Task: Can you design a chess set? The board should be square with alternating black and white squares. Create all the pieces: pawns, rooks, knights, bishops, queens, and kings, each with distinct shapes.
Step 2670:
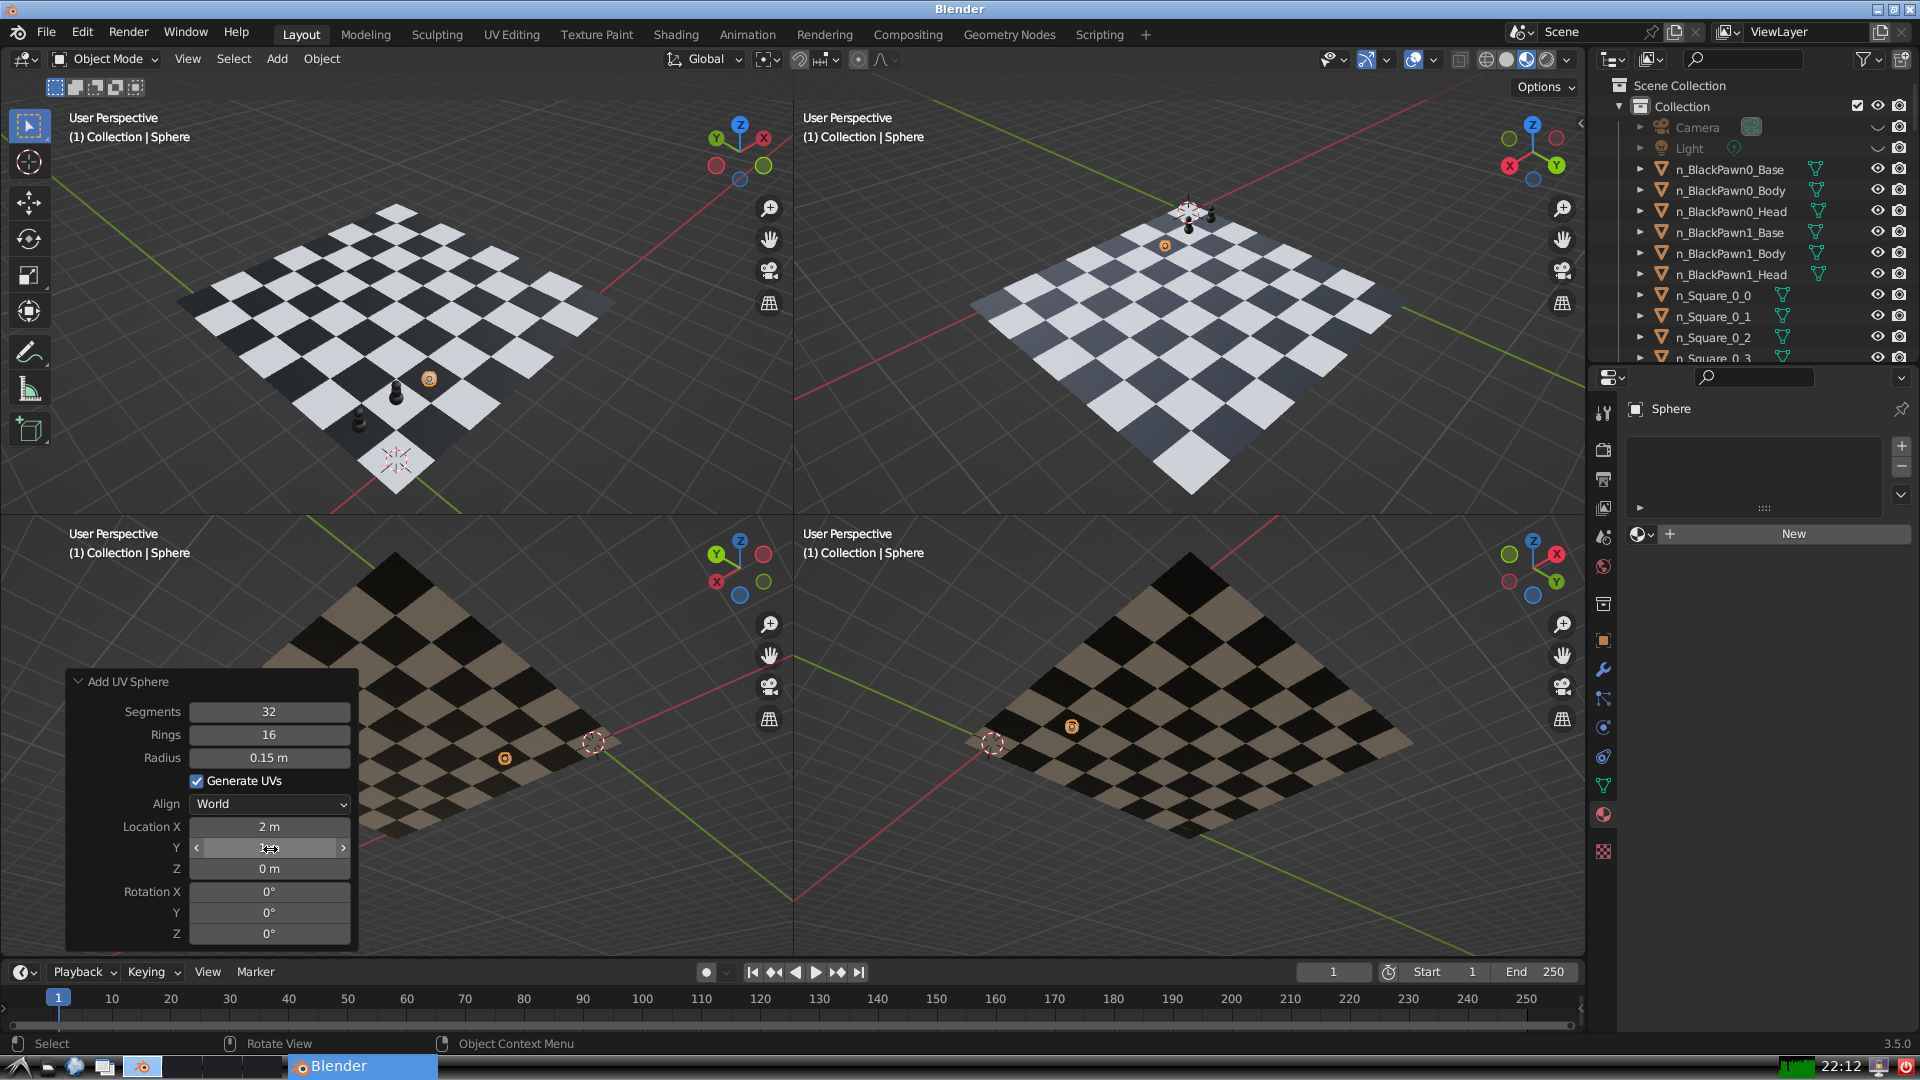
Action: {"mouse_move": [270, 867]}